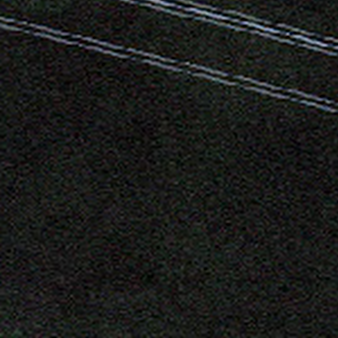
Label: other